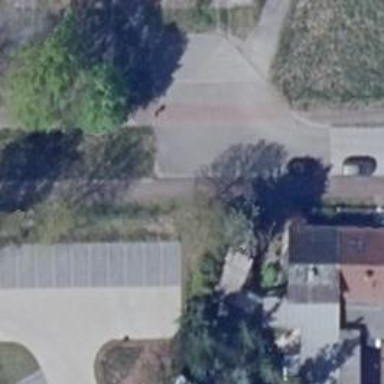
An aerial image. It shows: Sidewalk along the footway.